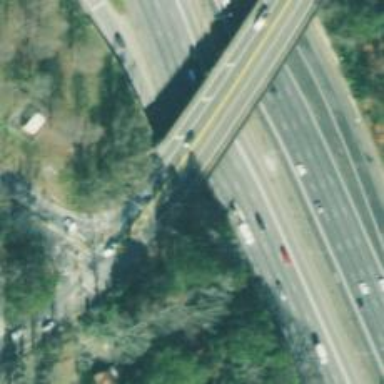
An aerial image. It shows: Tertiary road on asphalt surface on bridge.